Echo time (TE): 2 ms
Repetition time (TR): 4.1 ms
Flip angle: 110 degrees
Bandwidth: 720 Hz
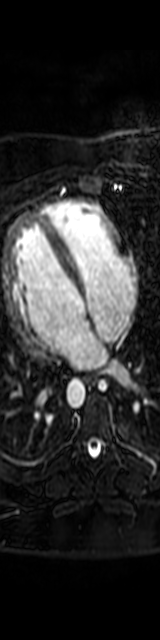
Patient age (years): 17
Disease severity: mild
Diagnoses: Normal
Cardiac structures present: LV (left ventricle), RV (right ventricle), LA (left atrium), RA (right atrium), AO (aorta), PA (pulmonary artery), SVC (superior vena cava), IVC (inferior vena cava)